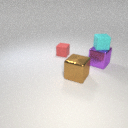
large brown metal cube in front of large purple metal cube